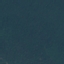
Land use / land cover: Forest